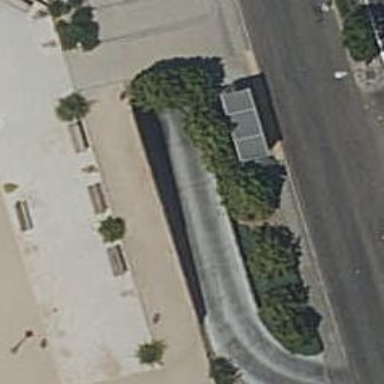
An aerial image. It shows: Retaining wall.